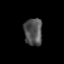
Tissue: lung
Cell type: Epithelial cells
Senescence score: 0.1855
Nuclear area (px): 490
Mean DAPI intensity: 80.824